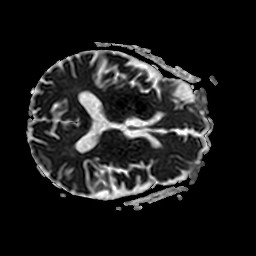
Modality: ADC
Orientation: axial
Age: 78
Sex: male
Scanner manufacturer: philips
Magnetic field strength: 3 T
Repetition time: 3.776 s
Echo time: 0.06024 s